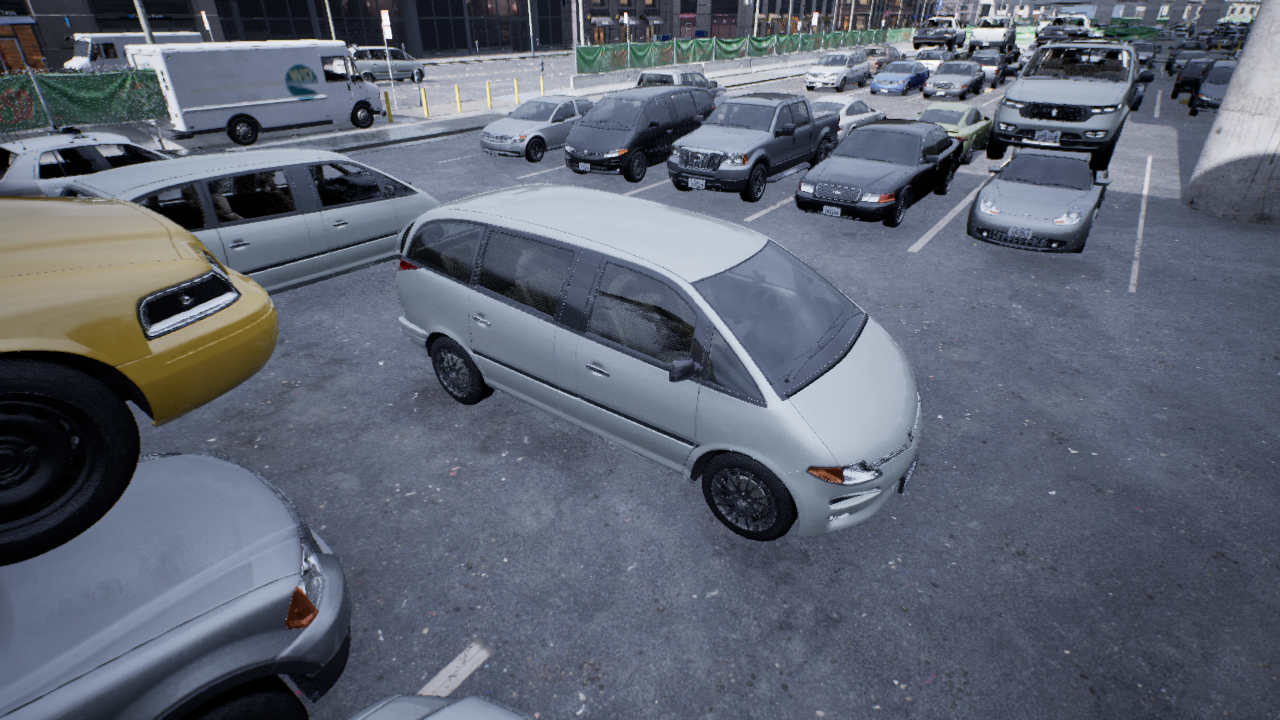
Venue: arterial
Lighting: overcast
Vehicle rig: minivan